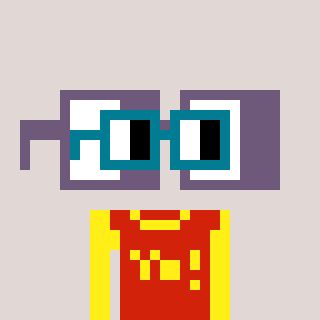
a pixel art character with square dark green glasses, a glasses-shaped head and a red-colored body on a warm background